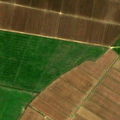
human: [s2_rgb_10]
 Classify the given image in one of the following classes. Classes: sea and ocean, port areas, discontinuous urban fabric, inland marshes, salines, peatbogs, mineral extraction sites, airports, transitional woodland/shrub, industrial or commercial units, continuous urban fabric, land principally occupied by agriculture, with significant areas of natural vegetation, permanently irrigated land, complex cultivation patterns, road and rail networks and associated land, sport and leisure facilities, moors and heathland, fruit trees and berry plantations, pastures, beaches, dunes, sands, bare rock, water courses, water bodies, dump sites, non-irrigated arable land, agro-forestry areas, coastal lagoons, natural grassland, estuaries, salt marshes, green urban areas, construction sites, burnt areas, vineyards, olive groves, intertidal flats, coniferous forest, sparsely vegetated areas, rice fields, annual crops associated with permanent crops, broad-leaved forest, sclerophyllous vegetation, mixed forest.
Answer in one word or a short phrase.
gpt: rice fields, pastures